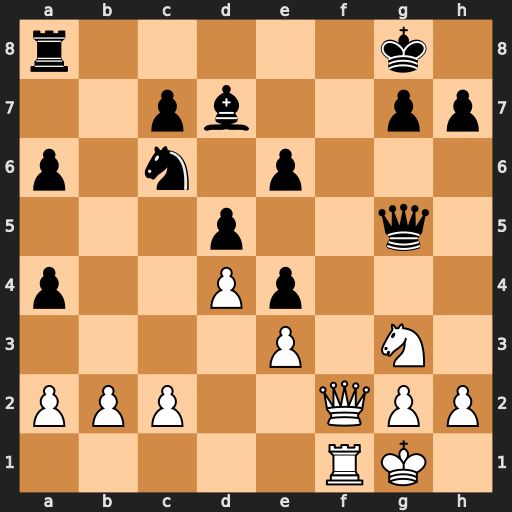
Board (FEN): r5k1/2pb2pp/p1n1p3/3p2q1/p2Pp3/4P1N1/PPP2QPP/5RK1
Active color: w
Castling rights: -
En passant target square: -
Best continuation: Qf7+ Kh8 Qf8+ Rxf8 Rxf8#